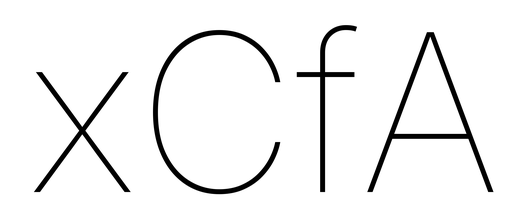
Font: Inter_Thin